Interaction volume radius: 5 \u00c5
Interaction volume height: 20 \u00c5
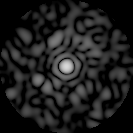
Disorder parameter: 0.8462